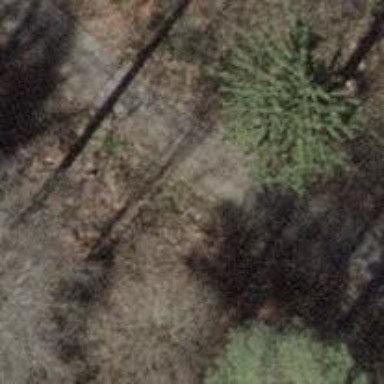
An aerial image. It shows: Track with grass surface. The track type is grade3.